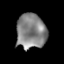
Tissue: lung
Cell type: Pericytes
Senescence score: 0.6341
Nuclear area (px): 1014
Mean DAPI intensity: 132.31